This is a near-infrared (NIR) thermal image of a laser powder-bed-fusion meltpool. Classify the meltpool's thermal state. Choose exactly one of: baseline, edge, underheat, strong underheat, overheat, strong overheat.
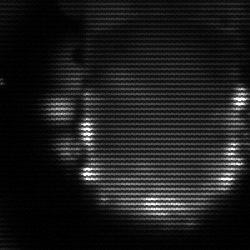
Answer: baseline